Question: I am obviously missing some assembly or reference to make this work, it may be 'fluent assertions' or it may be 'Microsoft.Team Foundation.Warehouse'. Neither of which I am sure how to use / add as references (well I am sure how to install fluent assertions, it just did nothing!).
I found <URL>
it seems to be upset at these two keywords '[Fact]' and 'Should()' is this an easy win for someone to offer a hand?

The hover message says "System.Collections.Generic.List does not contain a definition for 'Should' and no extension method 'Should' accepting a first argument of type System.Collections.Generic.List could be found (as you missing a using directive ot an assembly reference?)"
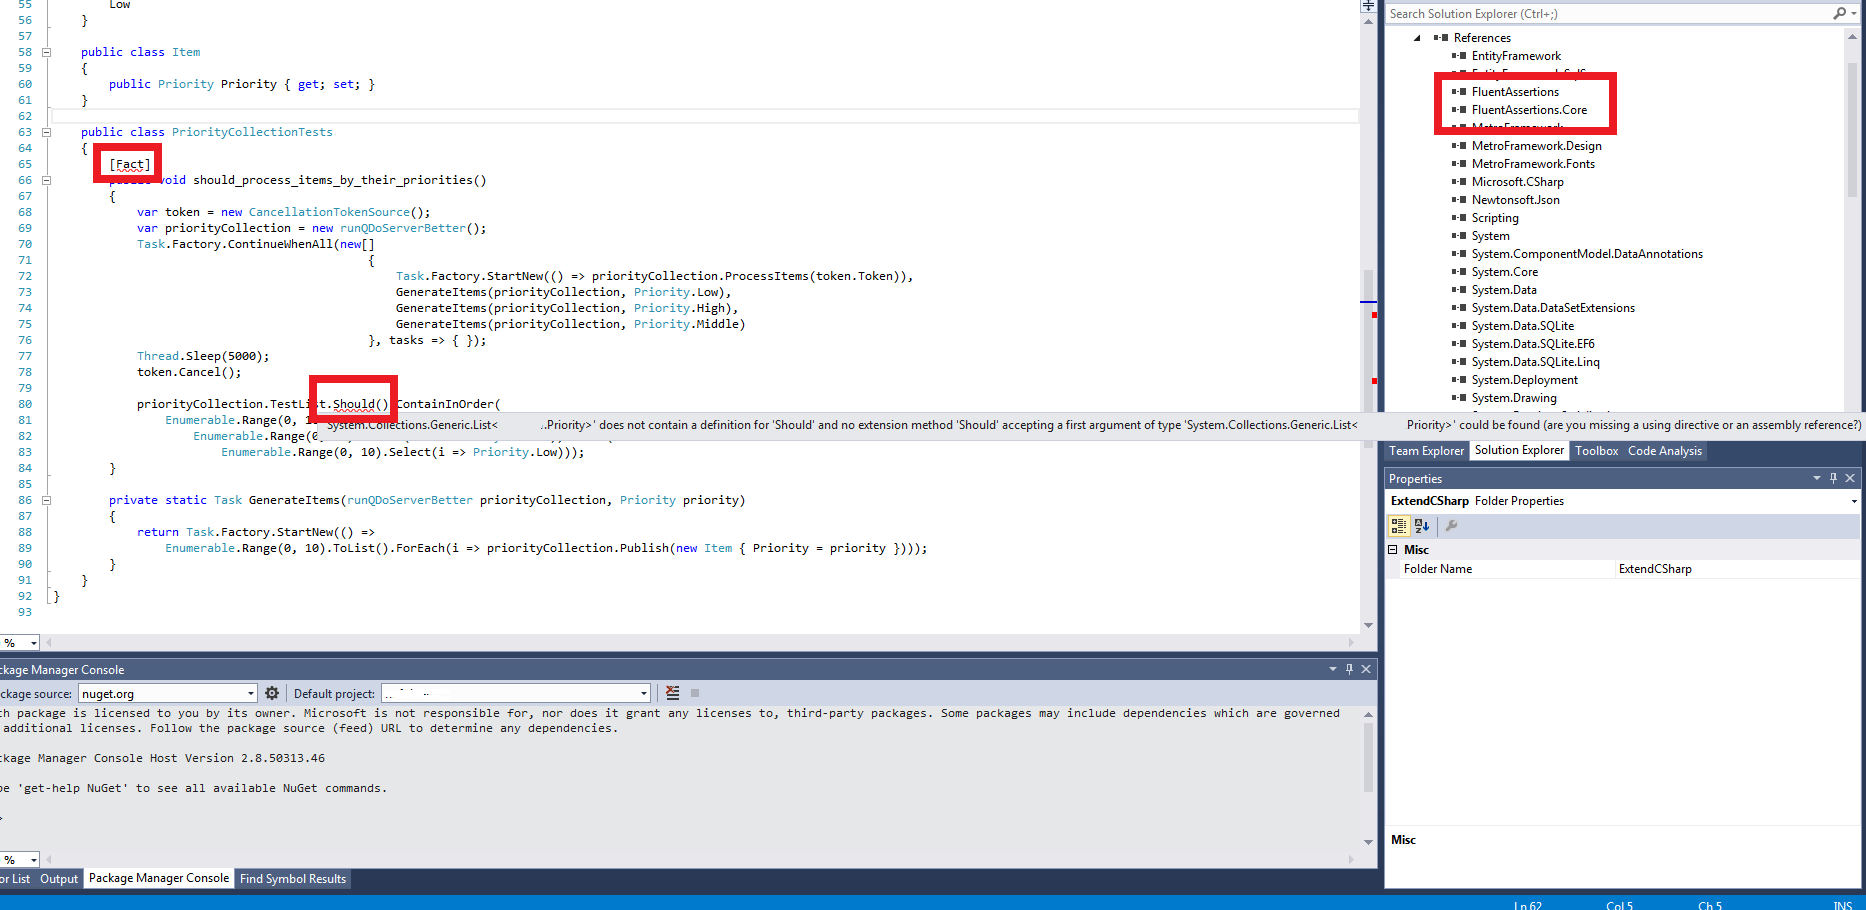
Answer: Just add the 'using FluentAssertions;' statement at the top. If you're unsure about the correct references, remove any physical instances of 'FluentAssertions.*dll' and add the corresponding Nuget package.